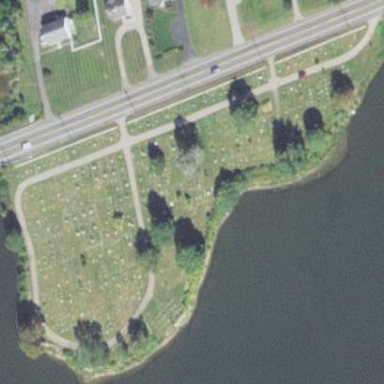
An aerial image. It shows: Private cemetery with the landuse designated as cemetery.